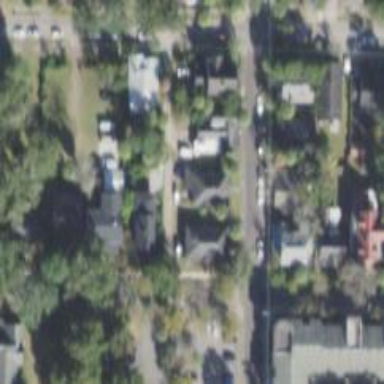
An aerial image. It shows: Alleyway designated as service road.